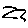
Label: zigzag